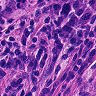
Metastatic tissue present: no